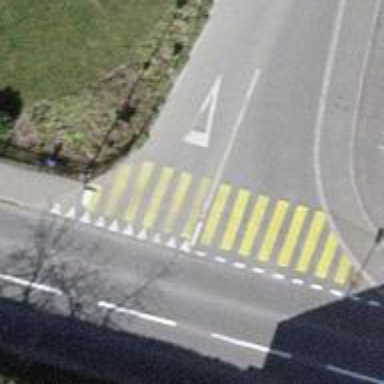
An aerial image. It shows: Uncontrolled zebra crossing on the road.